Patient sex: M
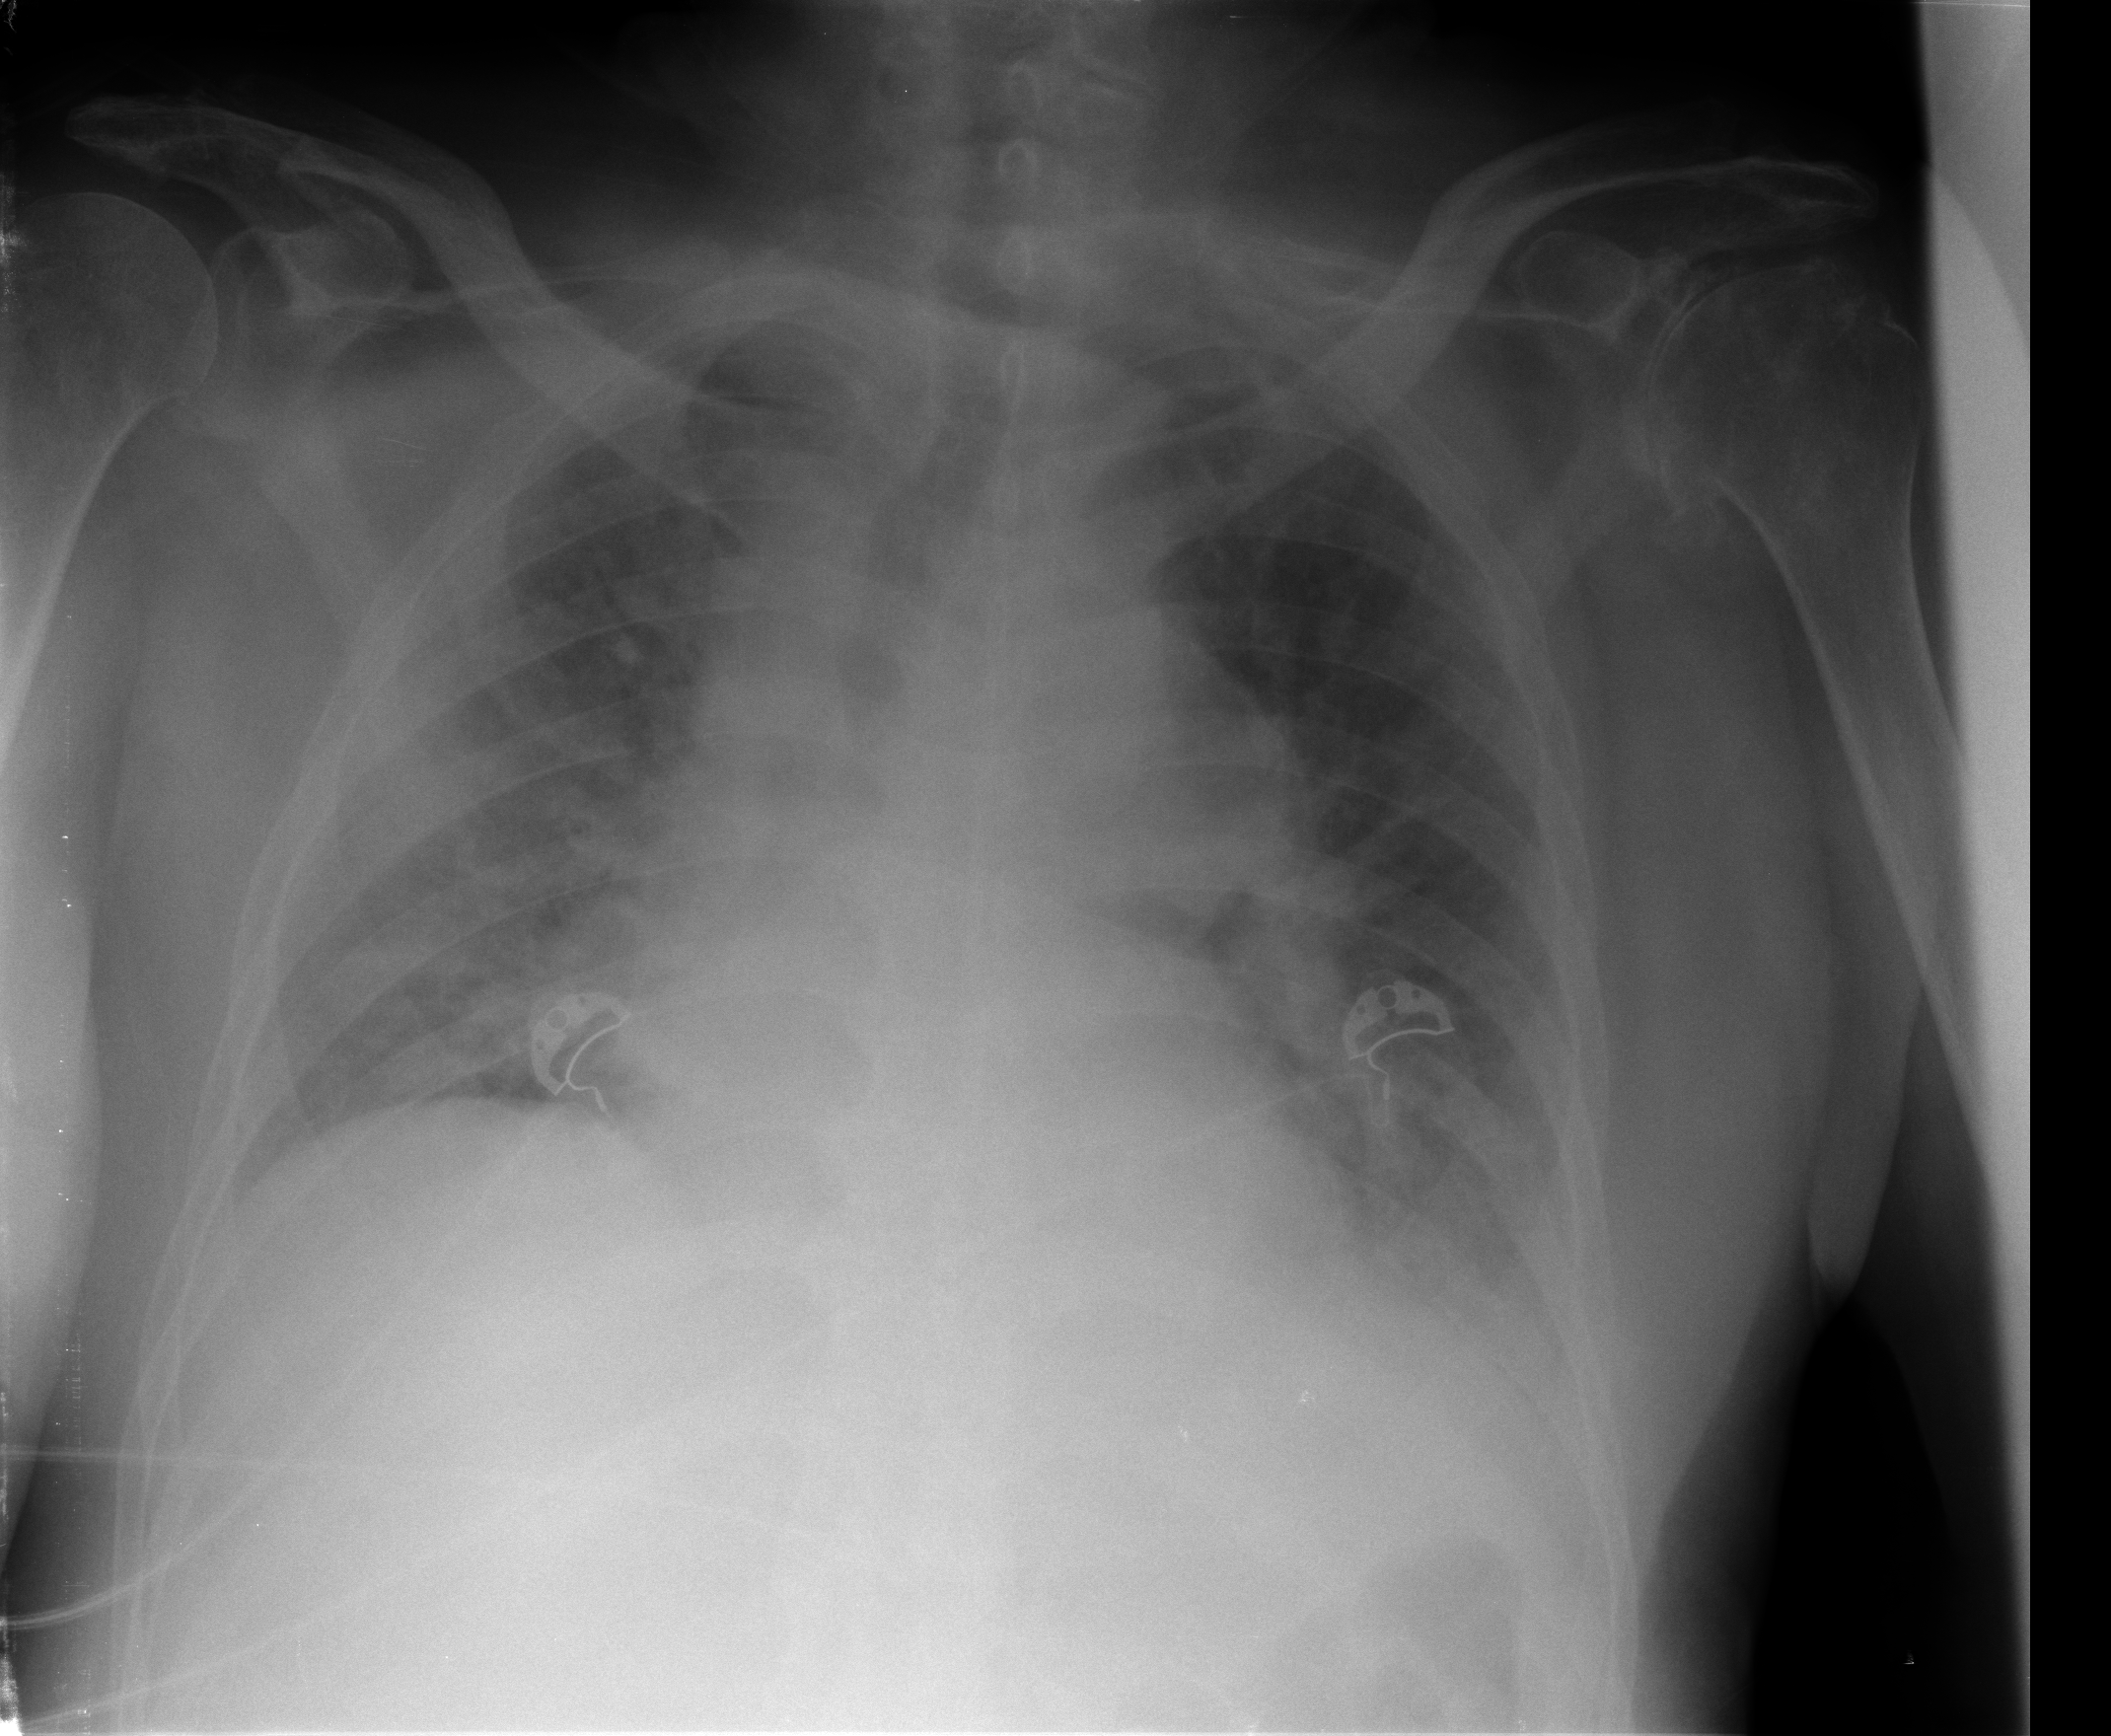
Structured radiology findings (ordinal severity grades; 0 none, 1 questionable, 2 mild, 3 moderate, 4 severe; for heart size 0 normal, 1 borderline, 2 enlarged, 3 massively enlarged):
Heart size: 0
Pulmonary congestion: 1
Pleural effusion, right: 2
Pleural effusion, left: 2
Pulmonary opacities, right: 3
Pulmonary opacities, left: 2
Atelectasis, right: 3
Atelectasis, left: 2